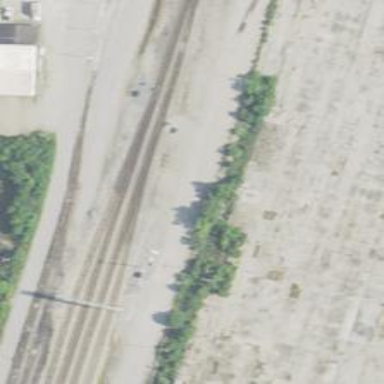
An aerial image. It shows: Railway siding with rails.